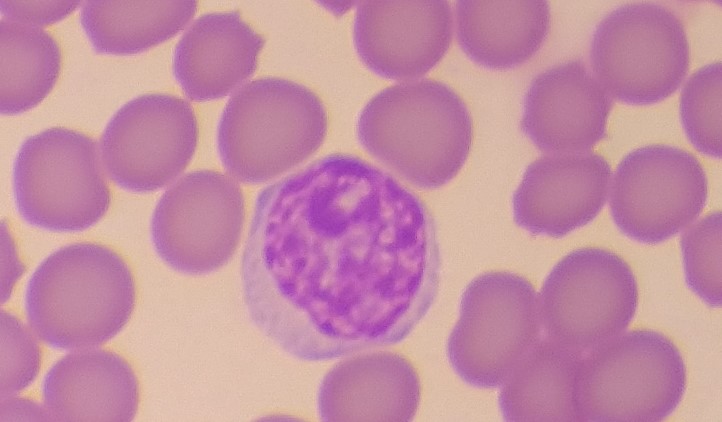
White blood cell type: Lymphocyte